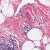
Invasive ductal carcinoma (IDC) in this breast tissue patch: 1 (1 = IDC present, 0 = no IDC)